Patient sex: M
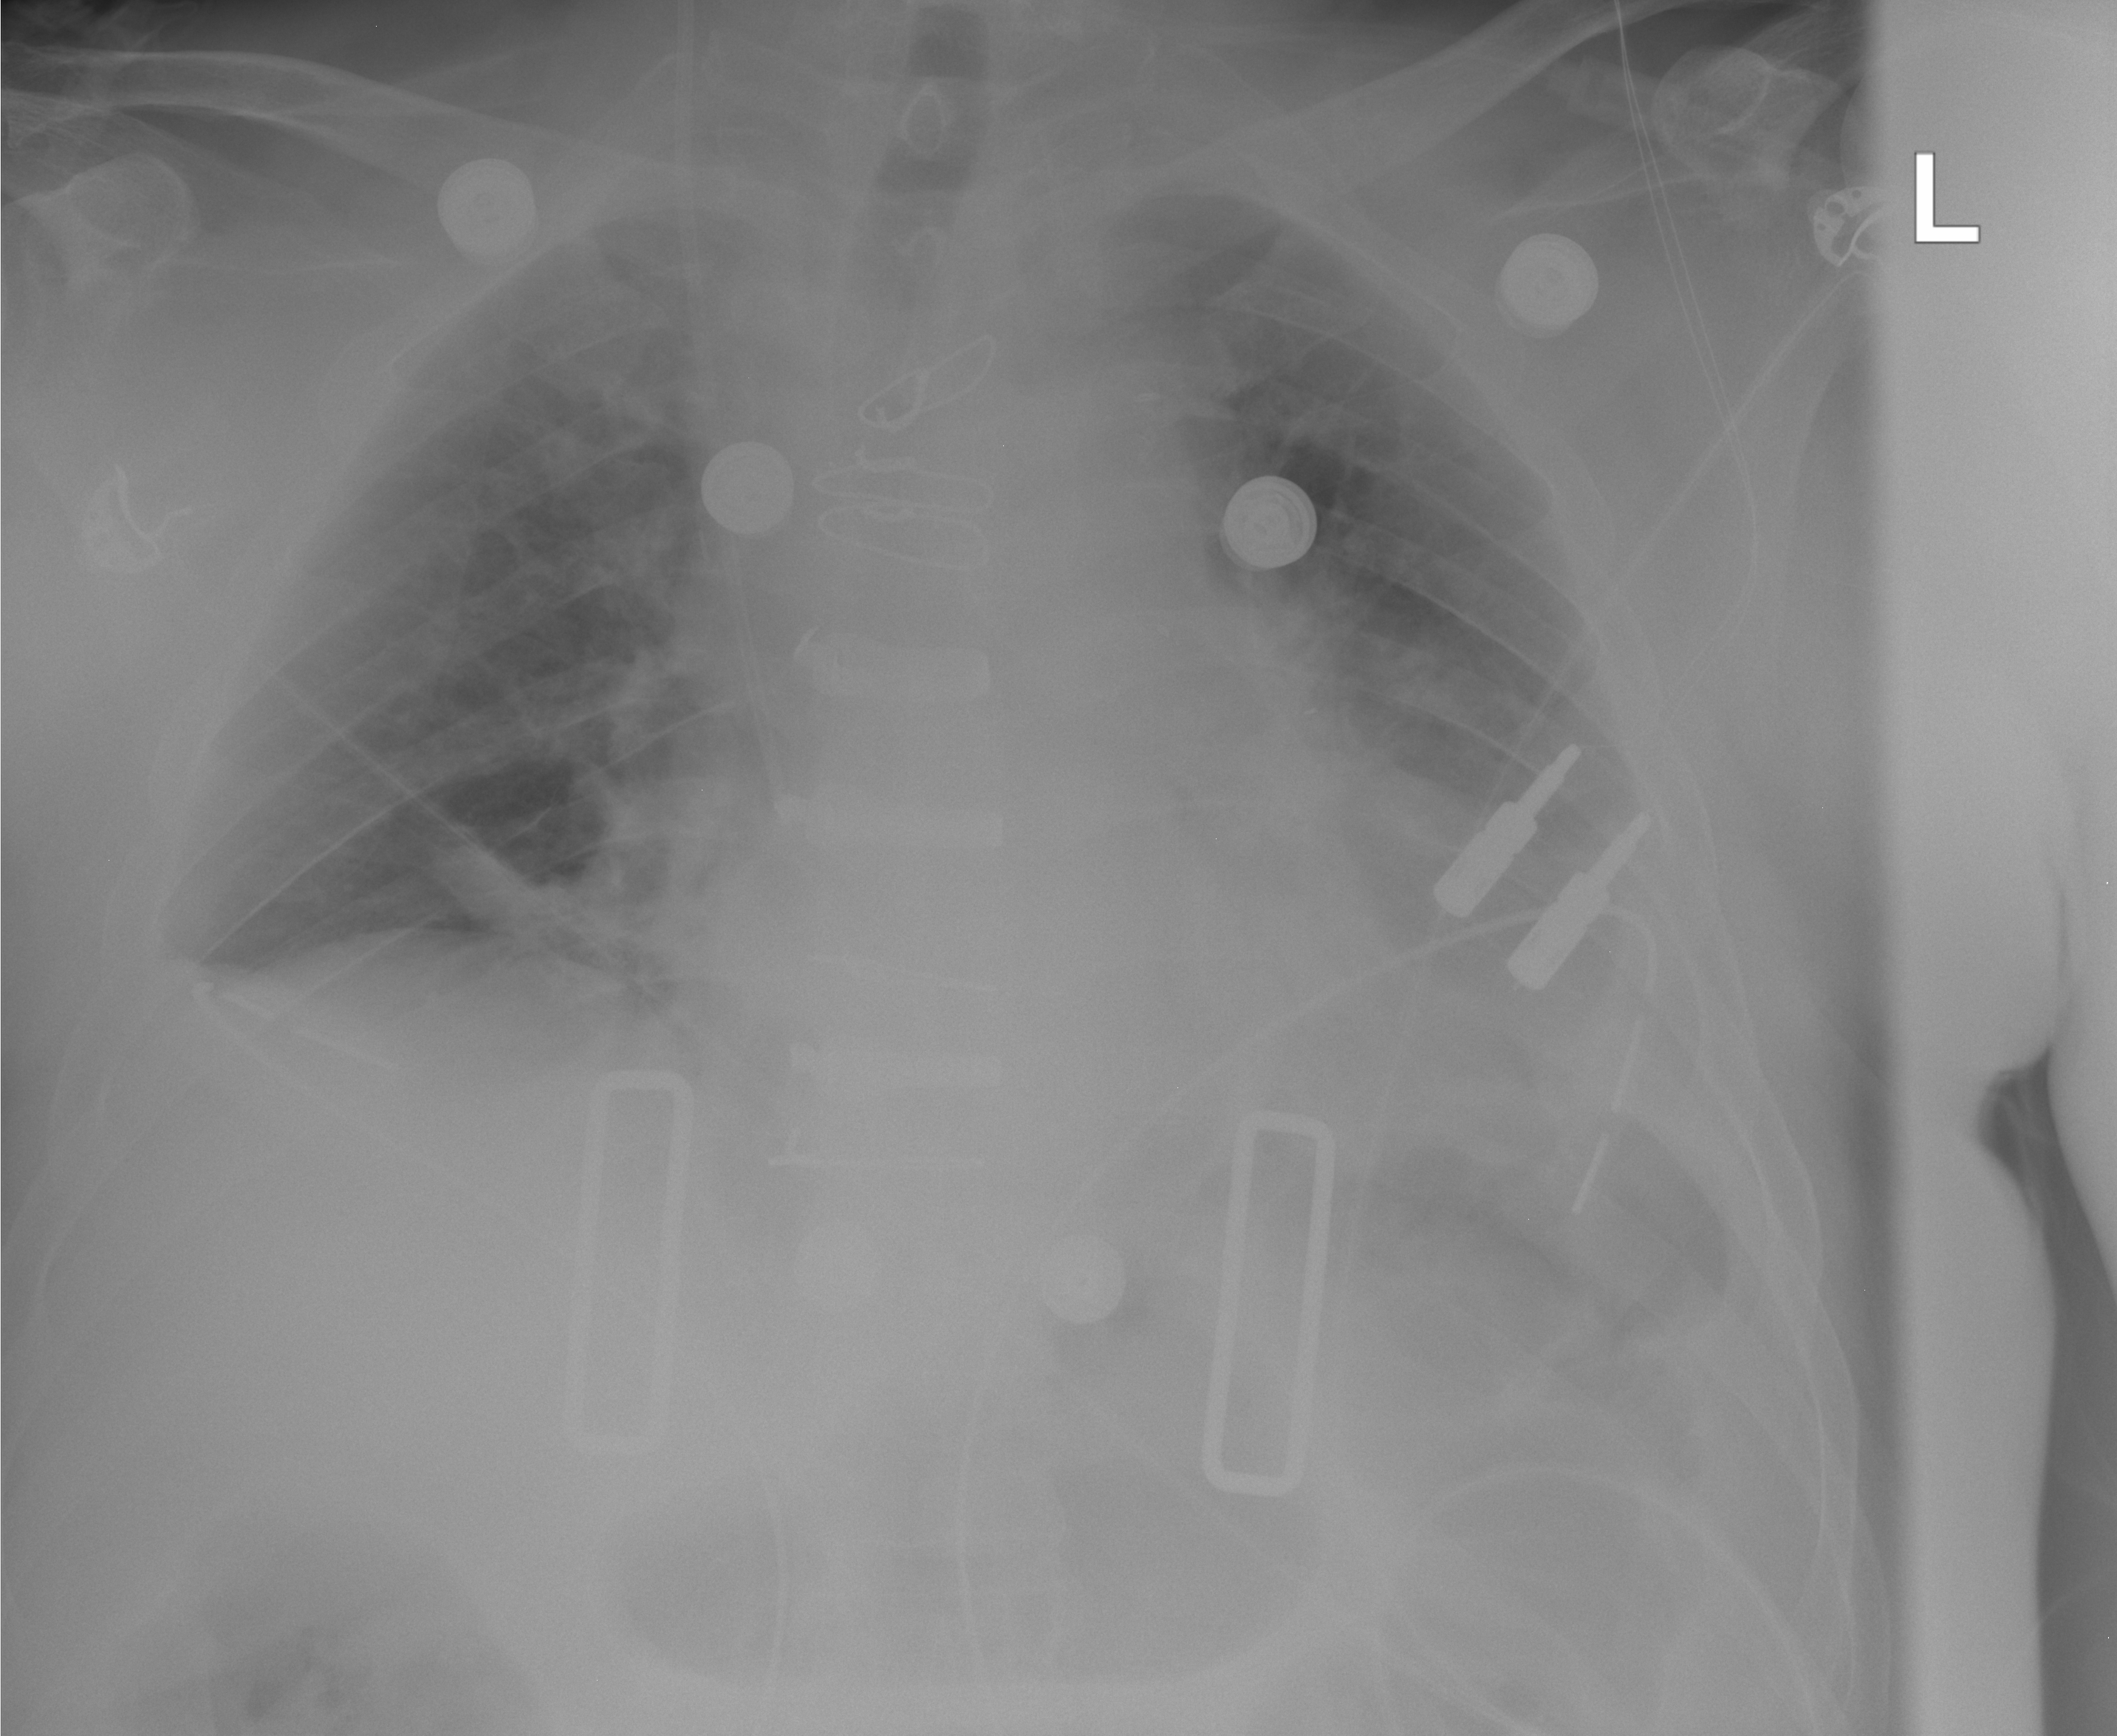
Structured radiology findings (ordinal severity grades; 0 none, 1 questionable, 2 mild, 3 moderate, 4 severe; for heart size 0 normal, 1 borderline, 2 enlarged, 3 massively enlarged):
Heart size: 2
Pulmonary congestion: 2
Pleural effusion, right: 0
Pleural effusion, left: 2
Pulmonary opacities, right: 0
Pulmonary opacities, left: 0
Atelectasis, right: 2
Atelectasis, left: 2